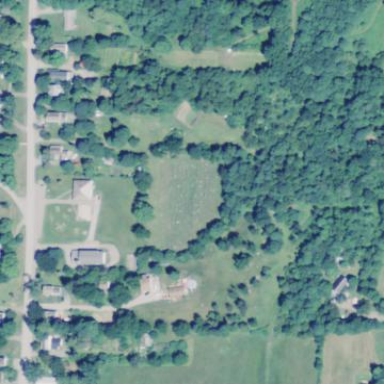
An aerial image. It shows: Cemetery.